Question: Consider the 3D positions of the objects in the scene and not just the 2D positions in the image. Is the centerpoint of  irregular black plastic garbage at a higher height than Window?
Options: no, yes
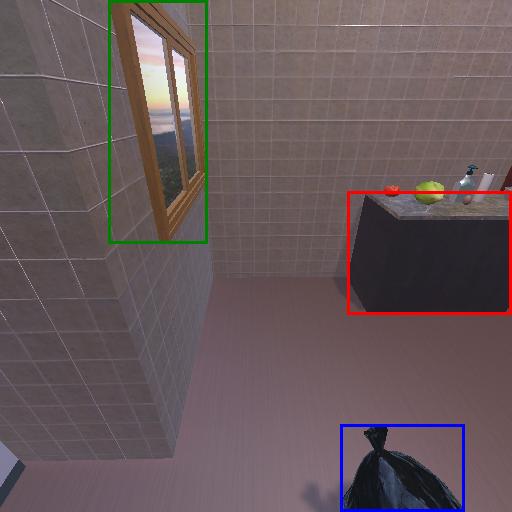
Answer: no